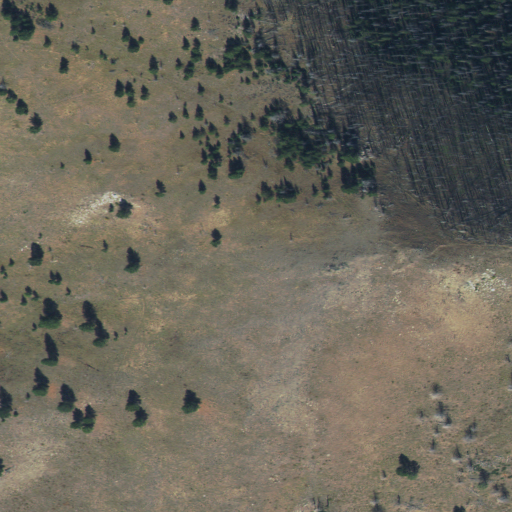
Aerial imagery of mountain in Idaho named Bald Mountain containing shrub, grassland, and evergreen forest